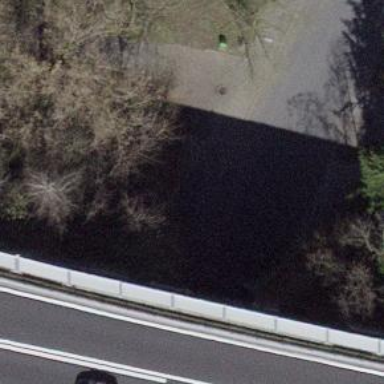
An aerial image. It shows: Sidewalk that goes through tunnel.